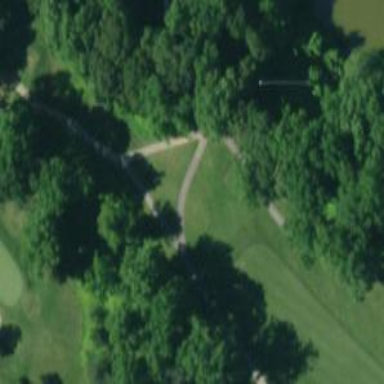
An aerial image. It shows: Path for both road and golf.